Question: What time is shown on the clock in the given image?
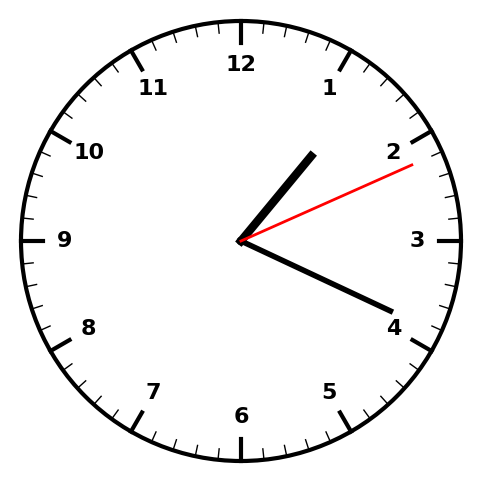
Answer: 01:19:11